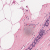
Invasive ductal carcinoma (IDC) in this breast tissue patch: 0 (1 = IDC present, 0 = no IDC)